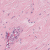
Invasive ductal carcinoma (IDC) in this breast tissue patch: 0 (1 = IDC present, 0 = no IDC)